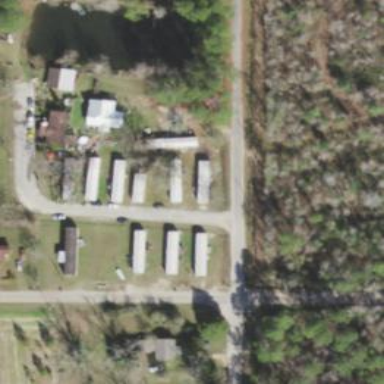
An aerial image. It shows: Residential area known as trailer park.